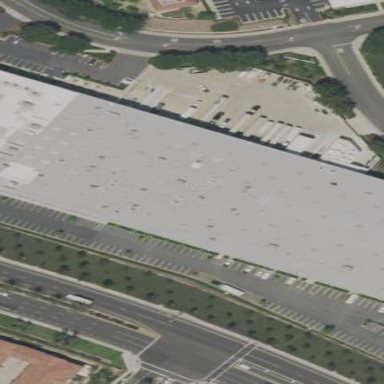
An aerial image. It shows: Commercial building.